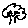
Label: tree